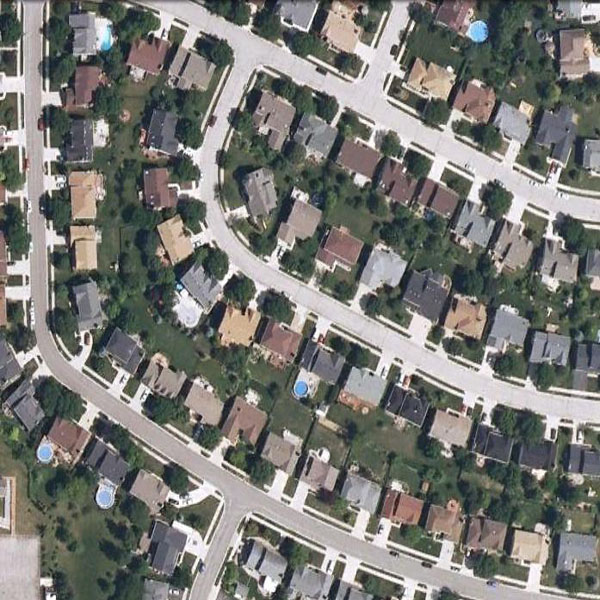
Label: Residential